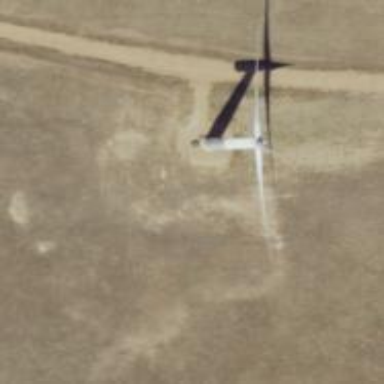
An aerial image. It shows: Wind generator using wind turbines of horizontal axis.